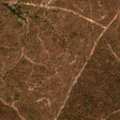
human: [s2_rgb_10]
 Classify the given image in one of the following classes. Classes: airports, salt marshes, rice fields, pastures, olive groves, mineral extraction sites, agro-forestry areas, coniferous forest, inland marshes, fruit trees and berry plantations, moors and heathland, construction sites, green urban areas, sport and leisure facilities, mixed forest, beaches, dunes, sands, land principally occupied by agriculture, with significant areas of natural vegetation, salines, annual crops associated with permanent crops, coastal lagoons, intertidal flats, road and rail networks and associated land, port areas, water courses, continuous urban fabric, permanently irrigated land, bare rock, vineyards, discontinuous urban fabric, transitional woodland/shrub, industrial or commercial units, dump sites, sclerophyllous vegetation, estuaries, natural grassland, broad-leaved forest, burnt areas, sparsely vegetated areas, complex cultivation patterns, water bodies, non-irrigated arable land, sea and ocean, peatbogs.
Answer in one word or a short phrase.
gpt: agro-forestry areas